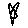
Label: star